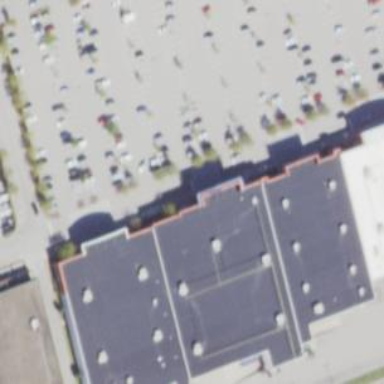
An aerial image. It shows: Retail building.